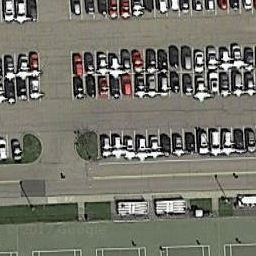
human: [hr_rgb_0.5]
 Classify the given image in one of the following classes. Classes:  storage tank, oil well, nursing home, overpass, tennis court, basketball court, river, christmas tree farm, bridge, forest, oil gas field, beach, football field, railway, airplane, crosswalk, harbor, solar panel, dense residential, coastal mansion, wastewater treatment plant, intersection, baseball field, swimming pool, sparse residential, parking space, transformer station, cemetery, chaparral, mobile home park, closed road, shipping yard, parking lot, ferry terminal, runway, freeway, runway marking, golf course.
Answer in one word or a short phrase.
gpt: parking lot